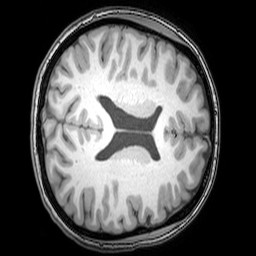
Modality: T1w
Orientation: axial
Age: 21
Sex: female
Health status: healthy
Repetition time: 0.081 s
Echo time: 0.037 s